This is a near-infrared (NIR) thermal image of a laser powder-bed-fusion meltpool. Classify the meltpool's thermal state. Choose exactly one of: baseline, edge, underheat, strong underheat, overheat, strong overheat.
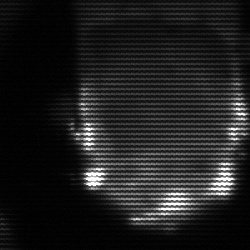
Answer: baseline